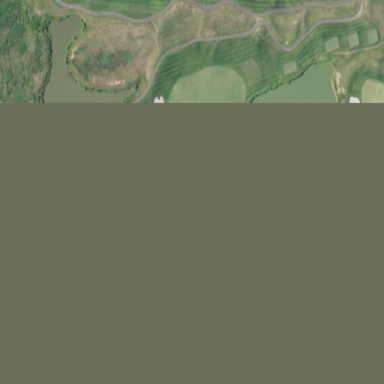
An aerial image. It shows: Rough area in golf course.